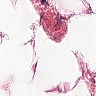
Metastatic tissue present: no